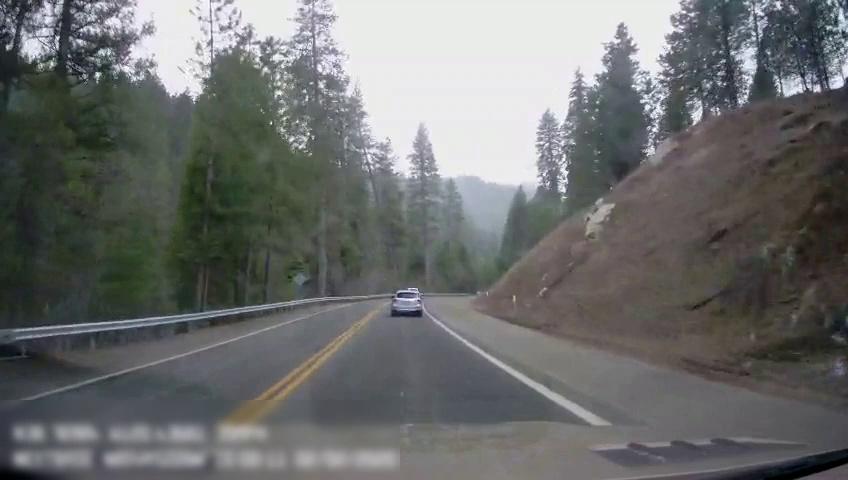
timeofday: Day
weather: Cloudy
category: Drivable Space
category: Vehicles | SUV
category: Vehicles | SUV
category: Lanes | Alternate Lane
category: Lanes | Current Lane
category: Lanes | Opposite Lane
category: Lanes | Opposite Lane